Question: I finished my app and now I want to create a update system. I have the installer so I can install the application in other machines, it was made with InnoSetup (I don't know if it is the best way, but it worked). I know the basics, I have to compare the current version with a string stored in a in a web server, if it is greater, download the files. Now, what files? Because the InnoSetup gives me these files:

Where are the .xaml (design) files? And the .cs files? Are they compressed in the .exe? For example If I add a few lines to a class, I want to download this class, no the full installer . Because the final size of my application is 30Mb, if I change some things of a class, I do not want the user to have to download the 30Mb again
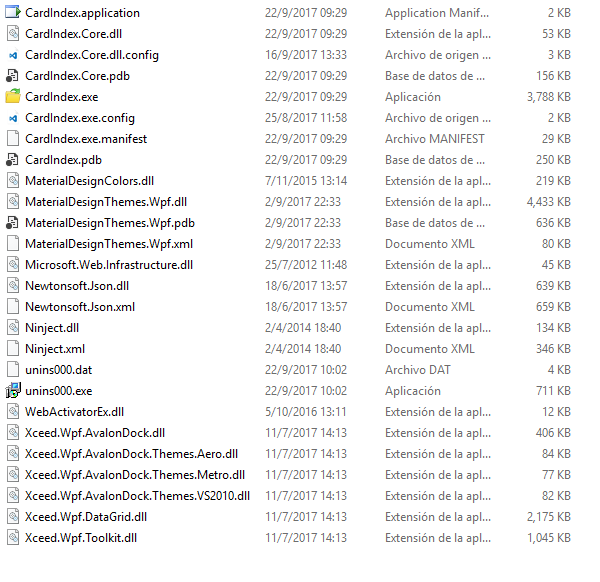
Answer: In the most basic of terms, when you compile your program the compiler turns your cs and xaml files into machine readable code and puts it all into an exe file.
Yes, if you add a few lines to a class and recompile it, it will rebuild your exe (assuming the class is part of it, and not an external library).
You still have dependency dll files that you need to include, and any other external content that you've included. But once you have all the external files installed, you wouldn't theoretically need to download them again on an update. Only the files that you've updated, ie the exe.